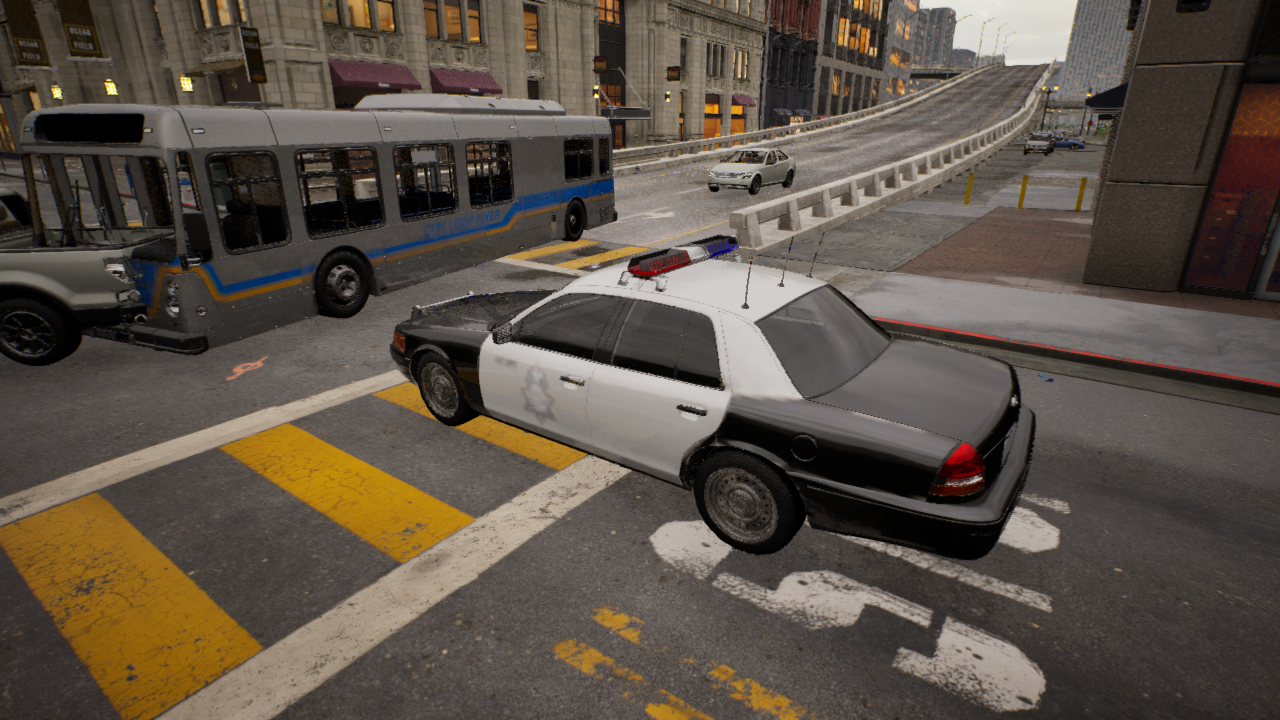
Venue: residential
Lighting: golden hour
Vehicle rig: sedan